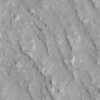
Label: not_dusty